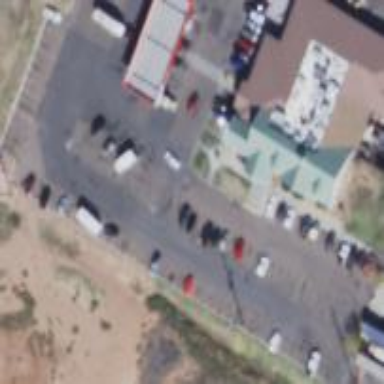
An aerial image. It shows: Parking area.